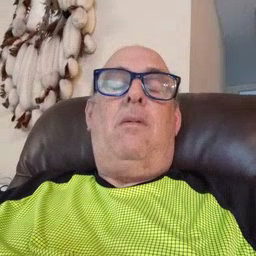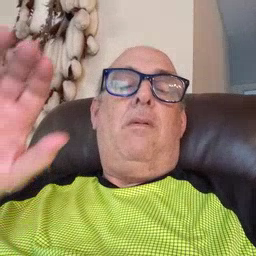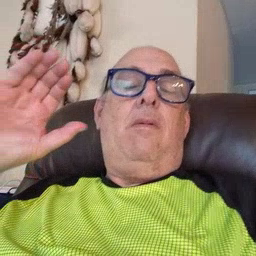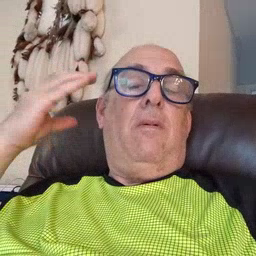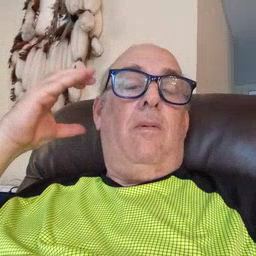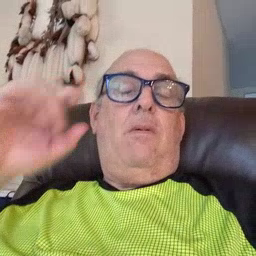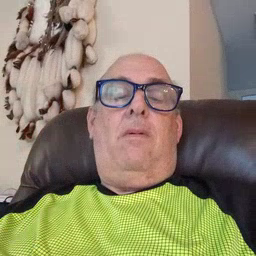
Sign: radio